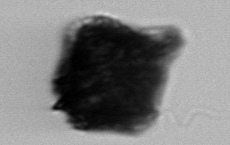
Label: Gonyaulax